Question: Is there any option to configure TFS backlog tree items I'v marked bellow?

EDIT:
I would like to create target structure that looks like:
- - - -
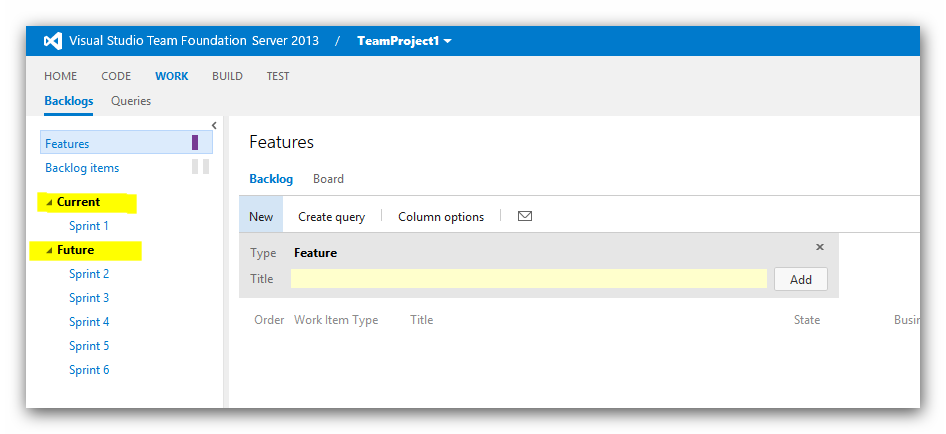
Answer: There is no way you can configure the tree on the left panel but since you are using TFS 2013 (also available in 2012) you can use to mark the backlog items that are or .
<URL>
Other option is to add a custom field to work items which is not recommended as its painful when you want to upgrade later on.
<URL>